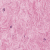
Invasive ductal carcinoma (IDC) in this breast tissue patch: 0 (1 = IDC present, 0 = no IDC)